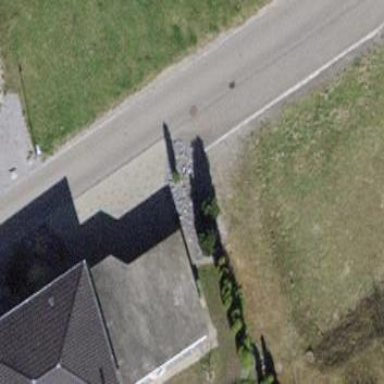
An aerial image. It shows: Garage building.